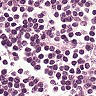
Metastatic tissue present: no